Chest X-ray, PA view. Patient: 32 years old, sex F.
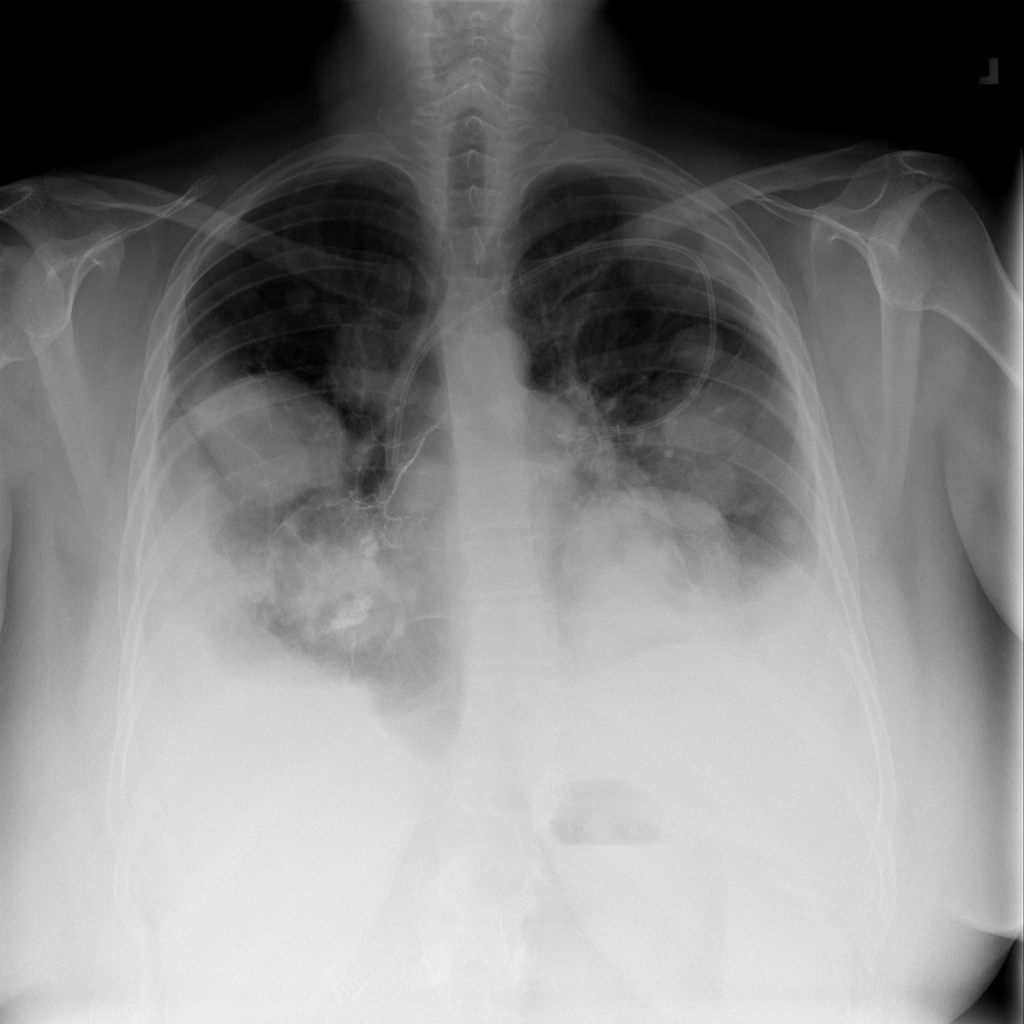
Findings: No Finding